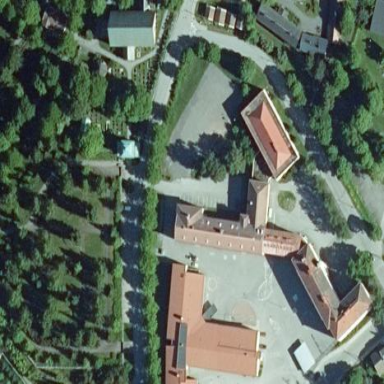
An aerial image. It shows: School building.